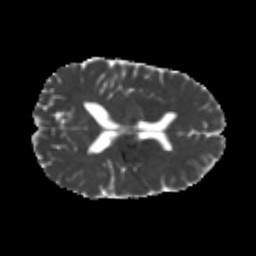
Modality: MD
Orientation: axial
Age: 22
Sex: male
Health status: healthy
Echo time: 0.074 s